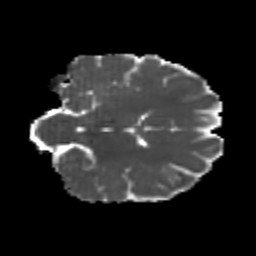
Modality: MD
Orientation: coronal
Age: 21
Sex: male
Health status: healthy
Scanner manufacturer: philips
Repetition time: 7.386 s
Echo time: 0.08599 s